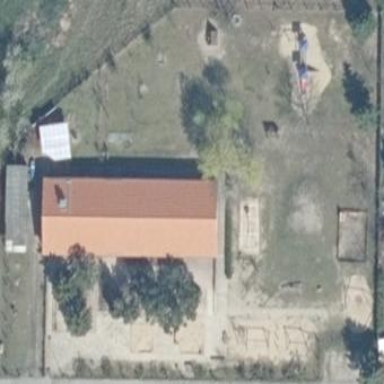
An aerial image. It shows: Kindergarten.